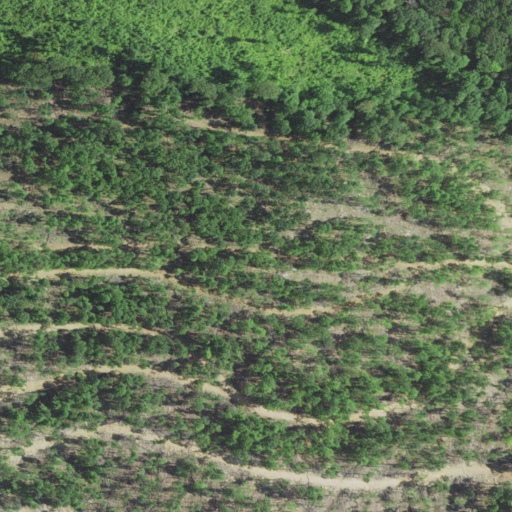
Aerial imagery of ridge(s) in West Virginia named Horse Ridge containing deciduous forest and grassland